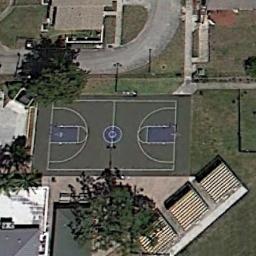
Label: basketball_court